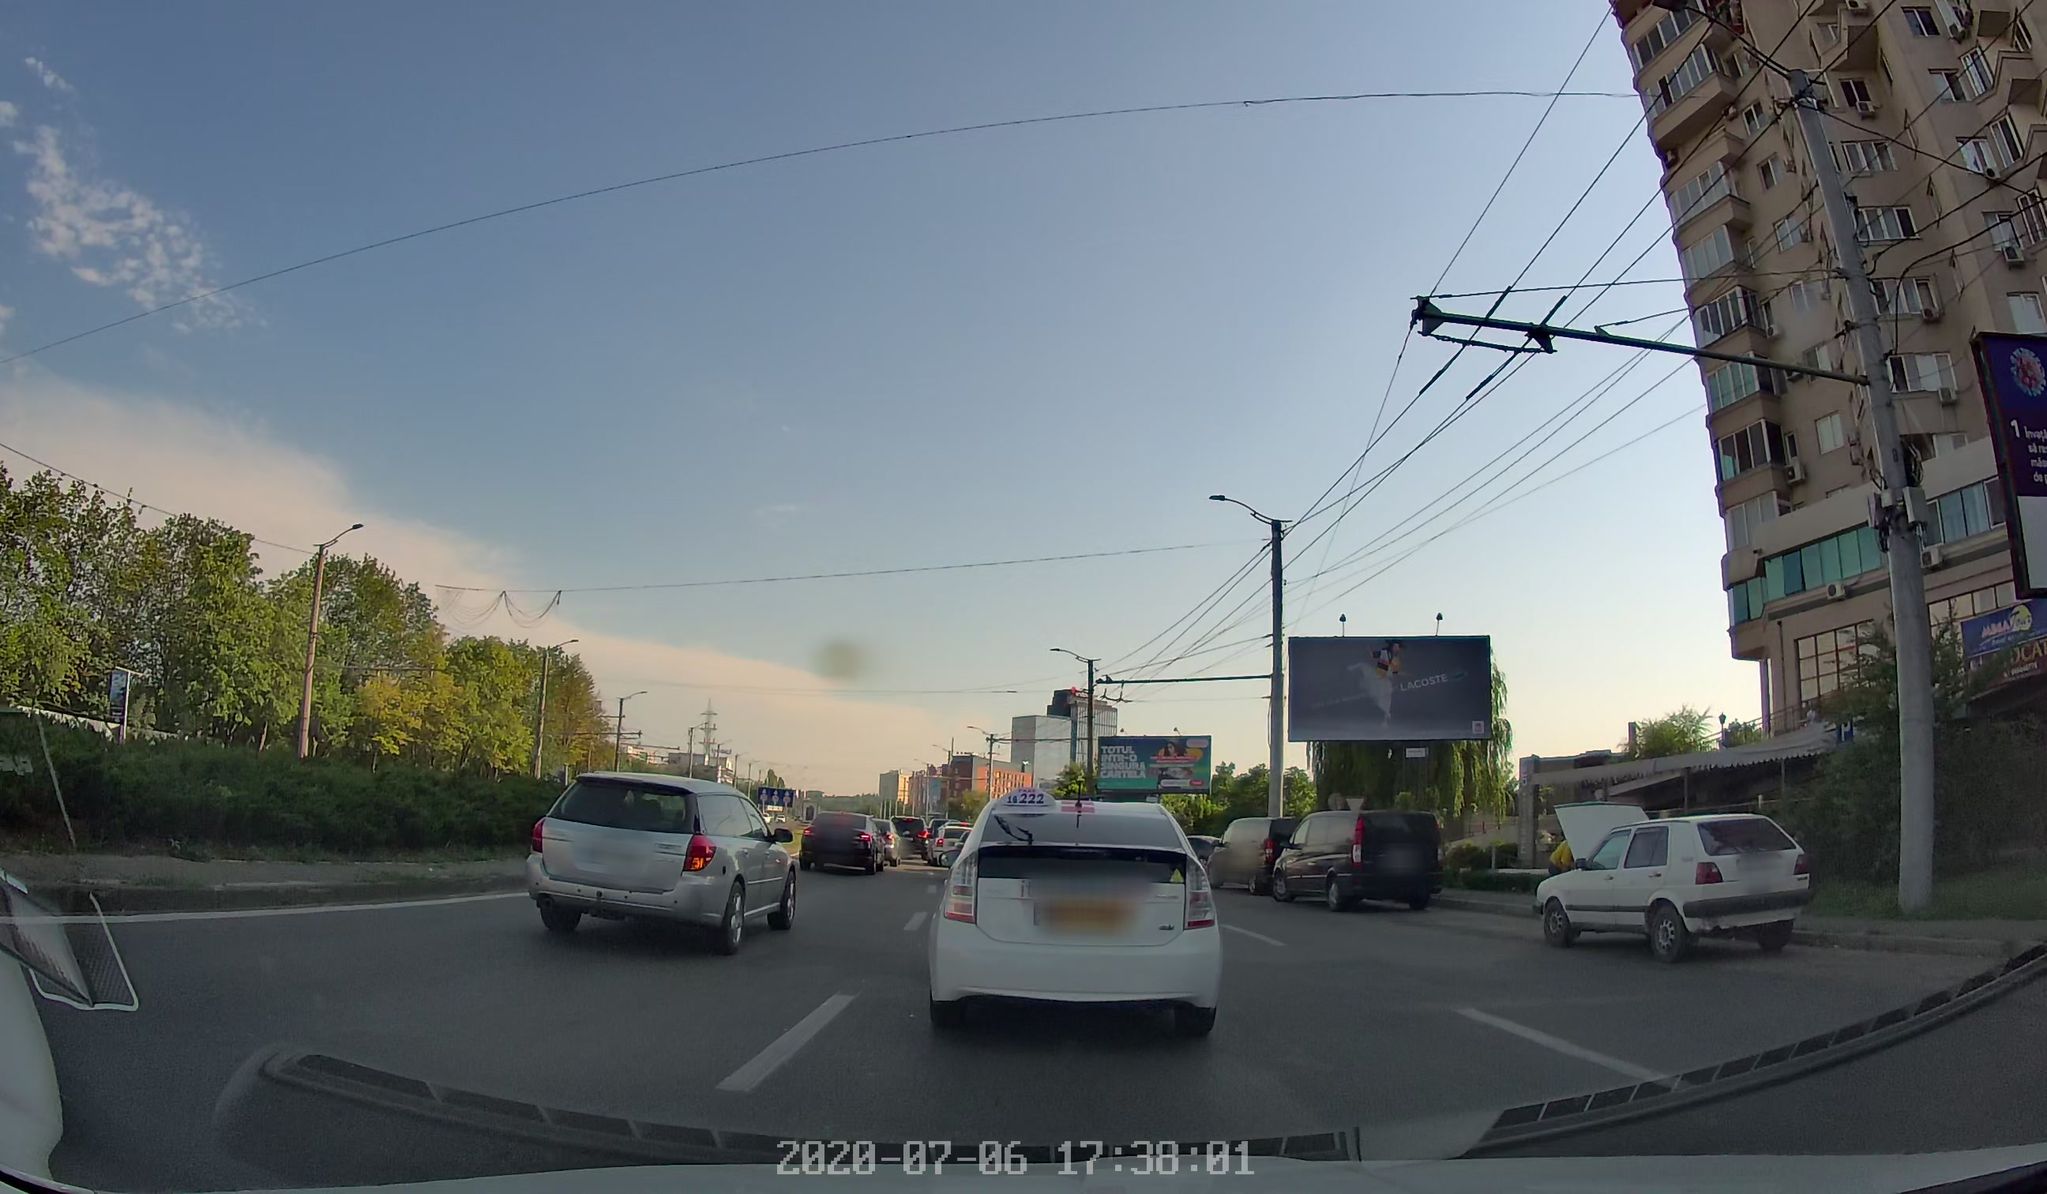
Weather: cloudy
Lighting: day
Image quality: good
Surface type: driving surface
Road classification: trunk
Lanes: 3
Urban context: urban centre
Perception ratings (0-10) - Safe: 1.8, Lively: 6.29, Beautiful: 1.24, Boring: 3.88, Depressing: 2.12, Wealthy: 1.68